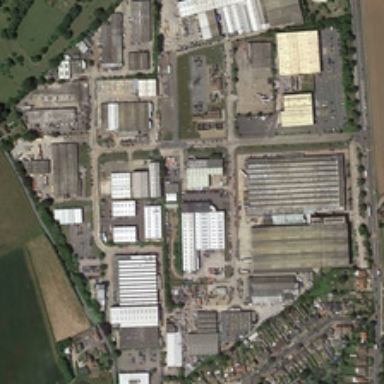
There is a factory together with residential buildings between a river and a farmland .